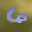
Label: 6